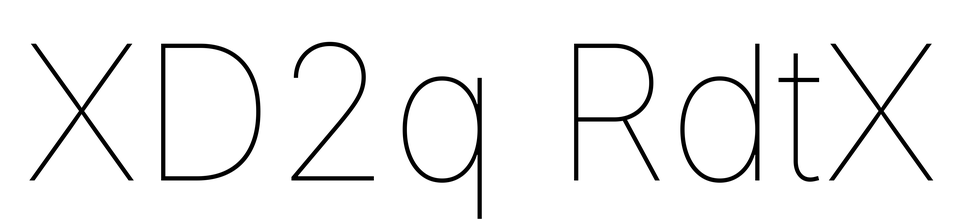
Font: Inter_Thin